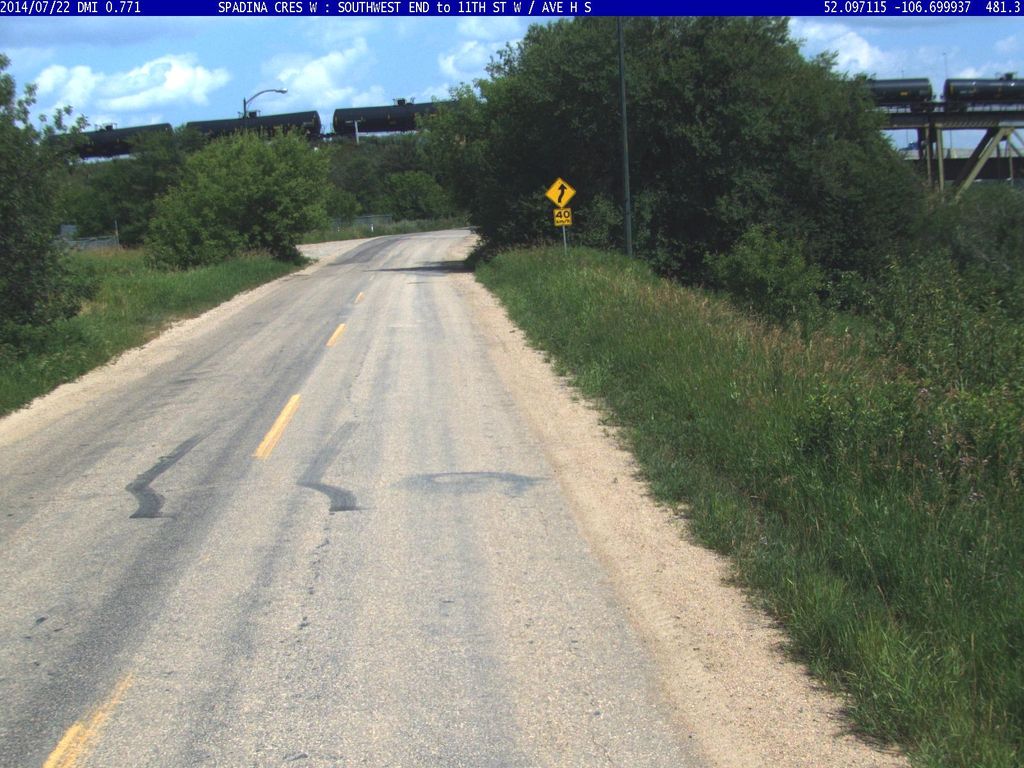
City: saskatoon